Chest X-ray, AP view. Patient: 46 years old, sex M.
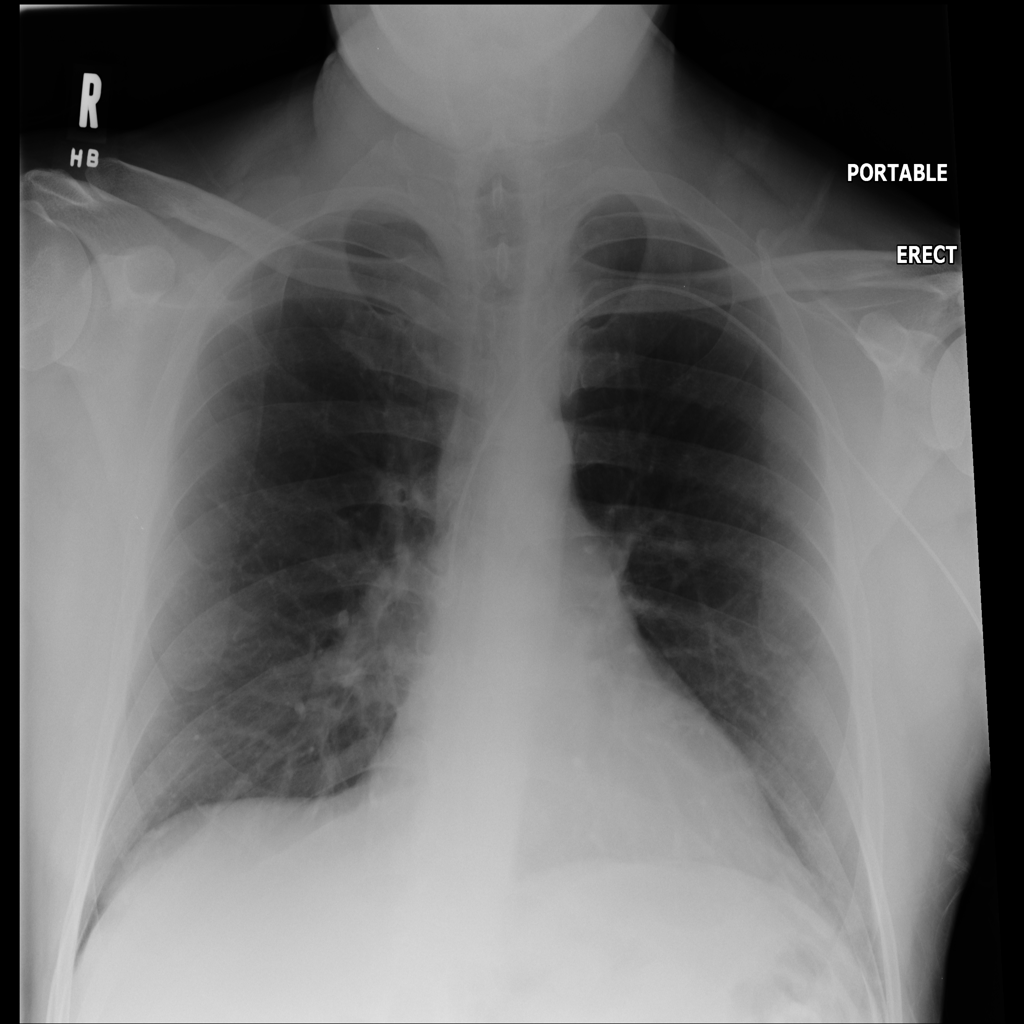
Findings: No Finding